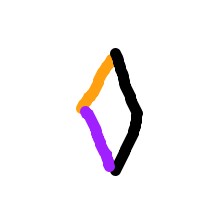
Shape: rhombus